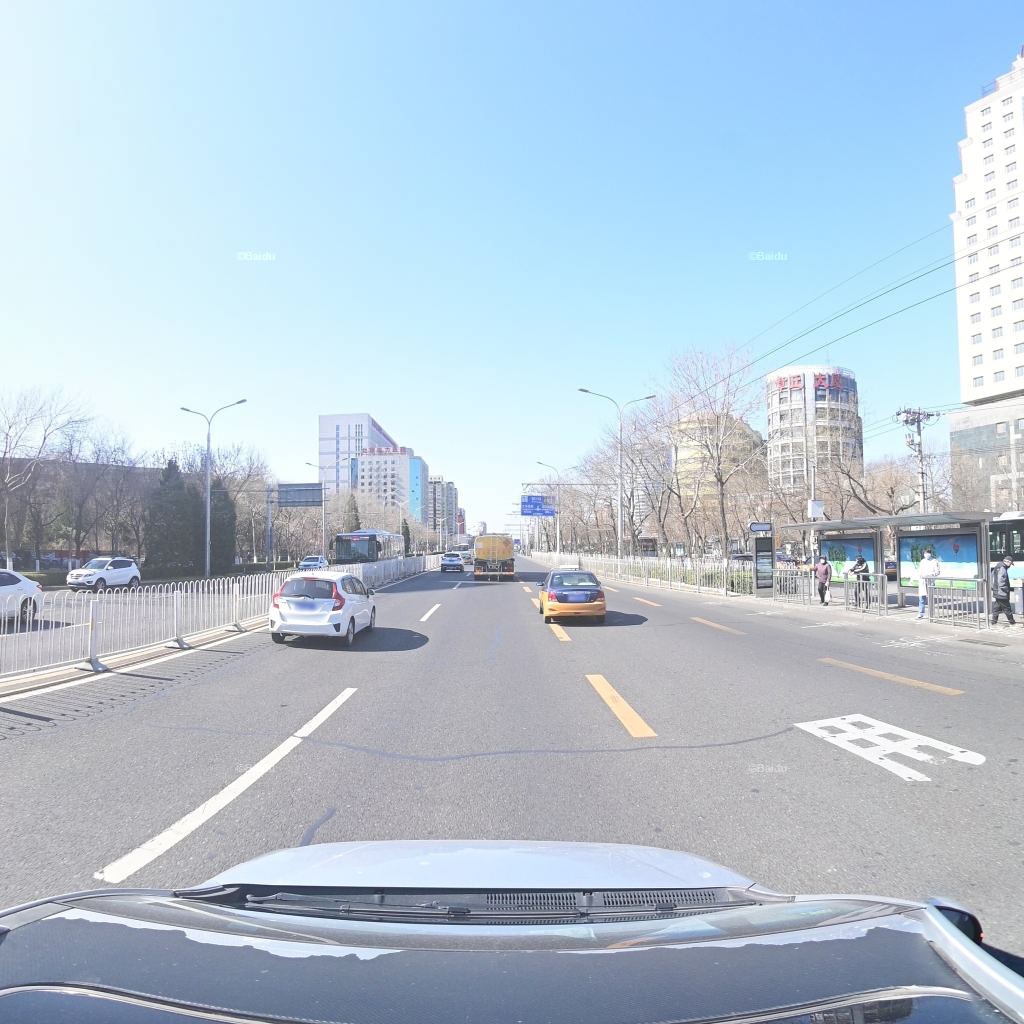
Region: Fengtai
Road damage annotations: transverse patch, longitudinal patch